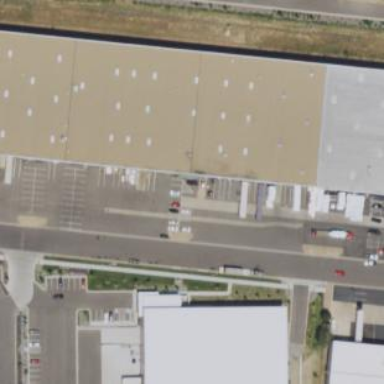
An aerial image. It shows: Warehouse building.